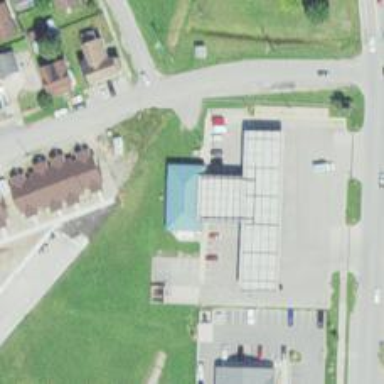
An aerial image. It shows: Convenience shop.